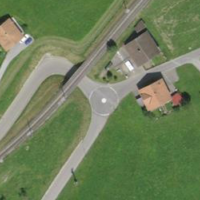
EUNIS habitat code: 24
Species observed at this site:
Ajuga reptans